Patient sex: M
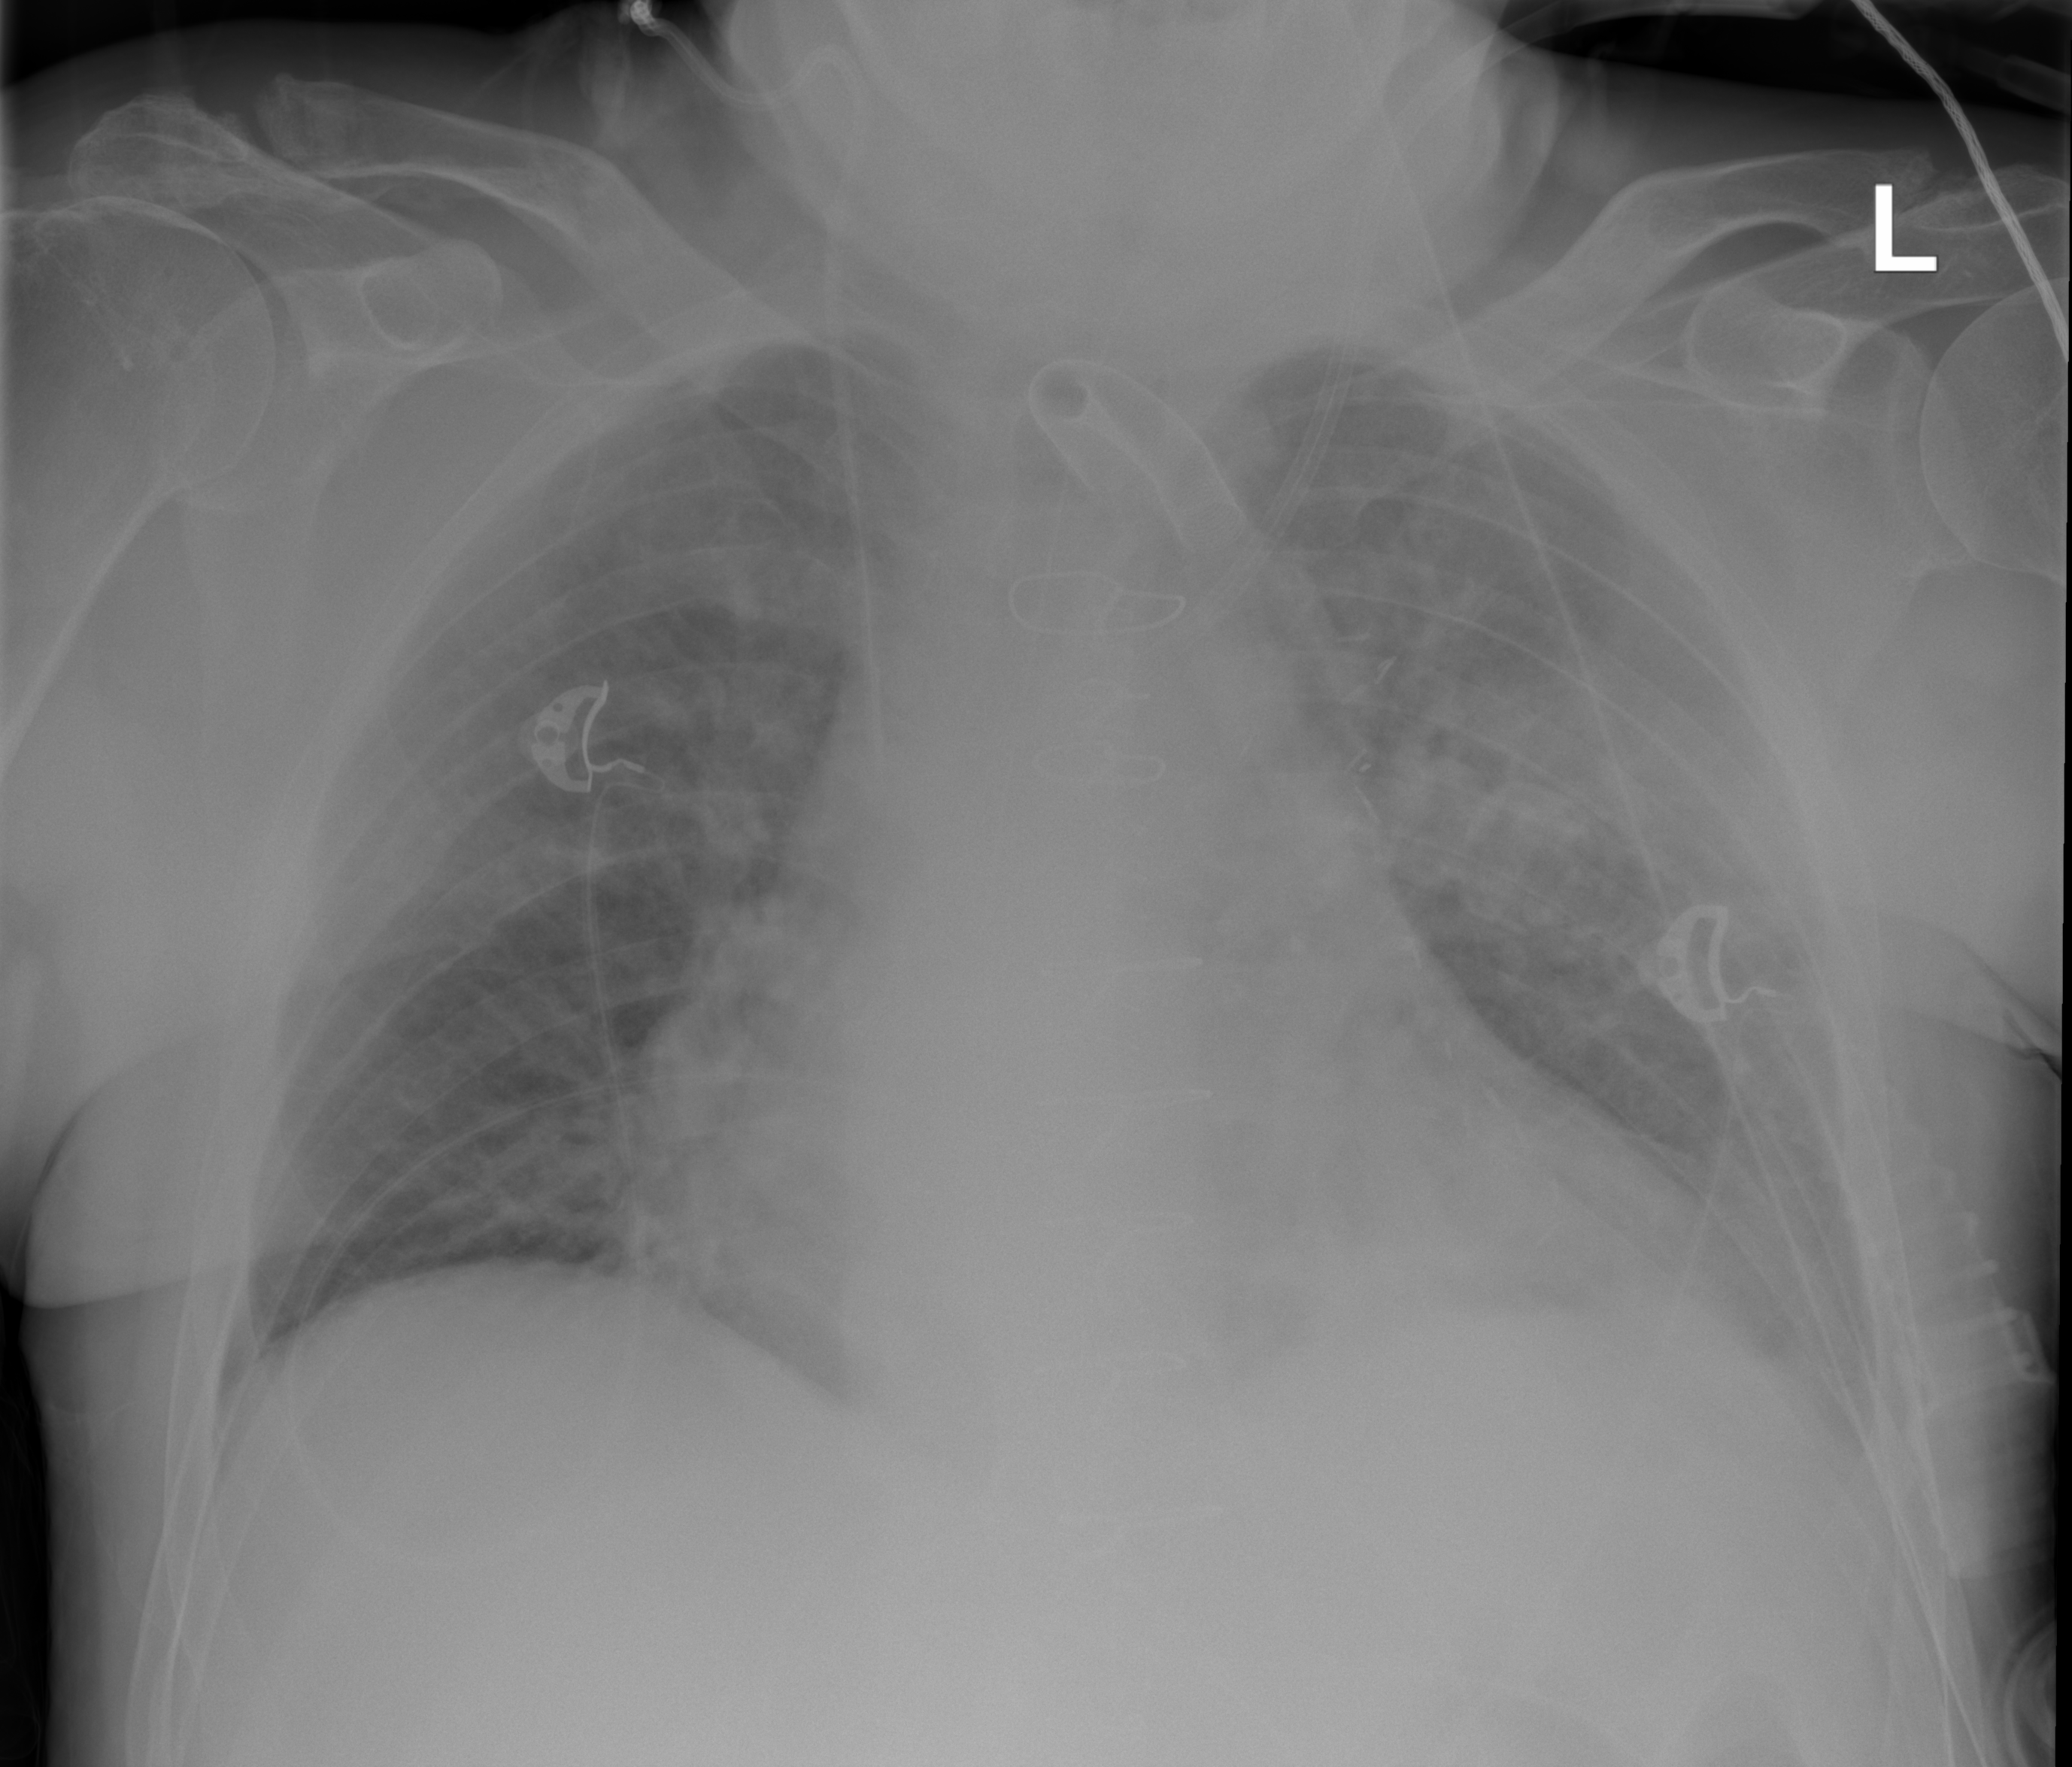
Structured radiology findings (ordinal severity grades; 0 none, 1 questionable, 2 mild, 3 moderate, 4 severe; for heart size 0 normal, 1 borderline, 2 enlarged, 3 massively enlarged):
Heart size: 2
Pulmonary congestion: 2
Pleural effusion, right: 0
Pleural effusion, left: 2
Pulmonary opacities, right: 2
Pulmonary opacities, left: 2
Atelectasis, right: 0
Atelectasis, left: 2